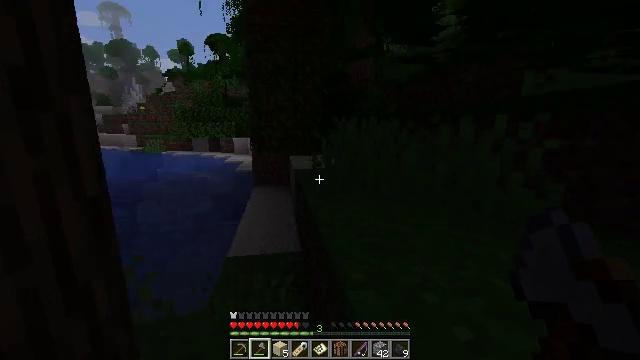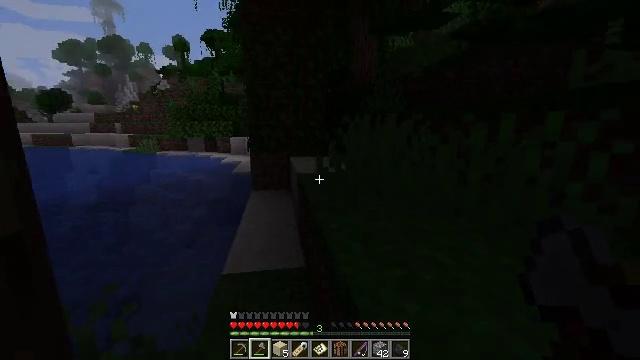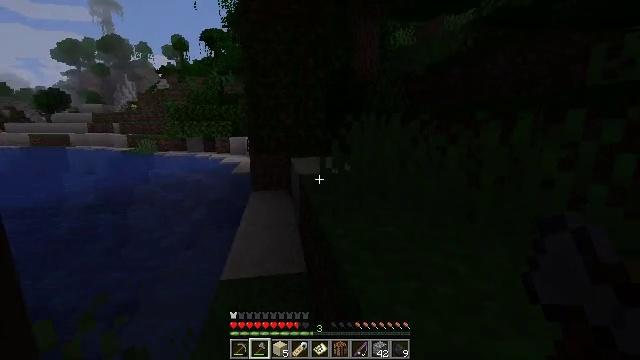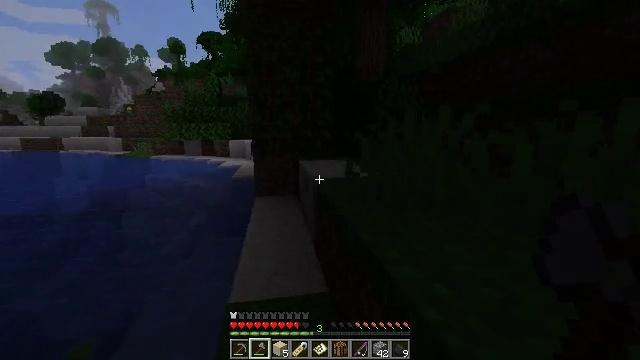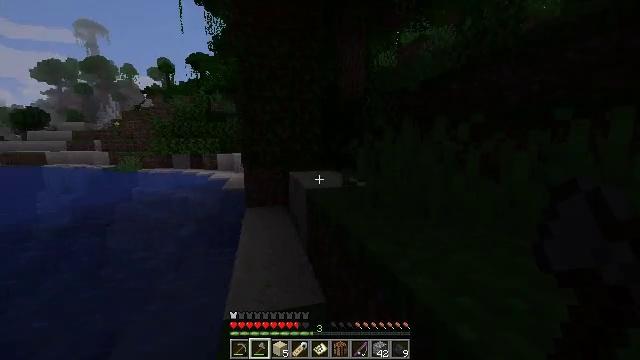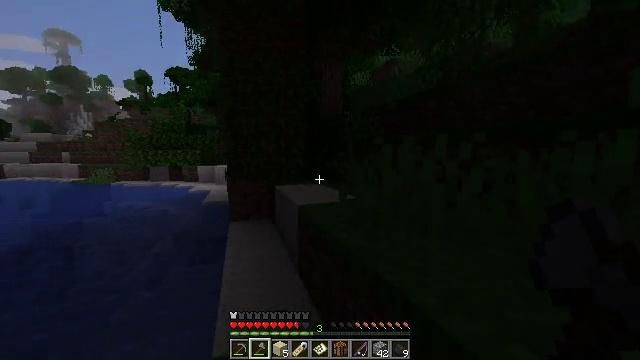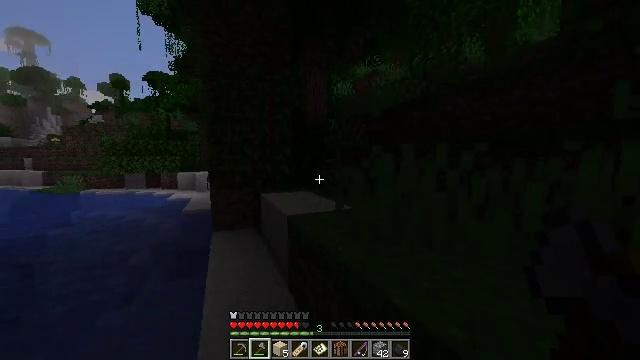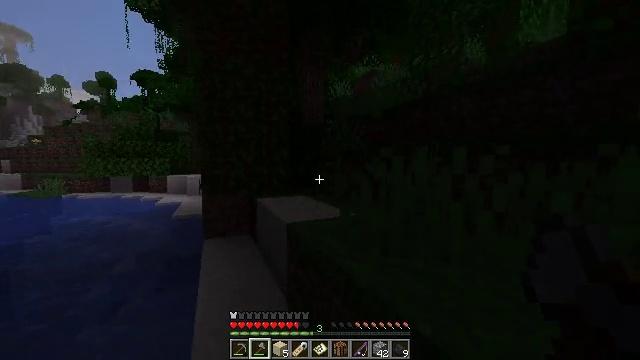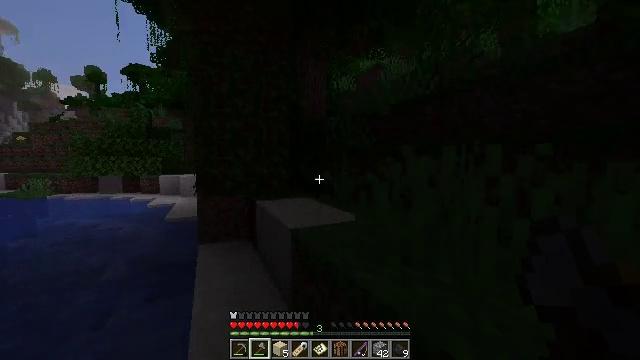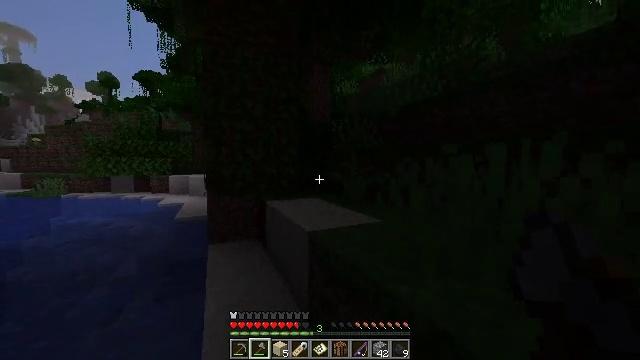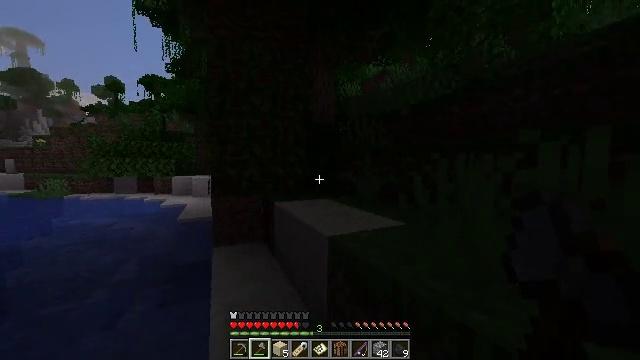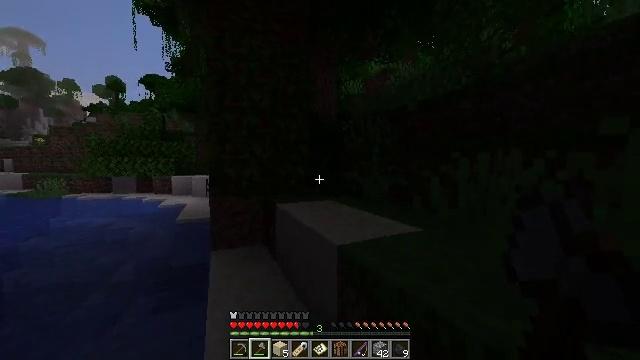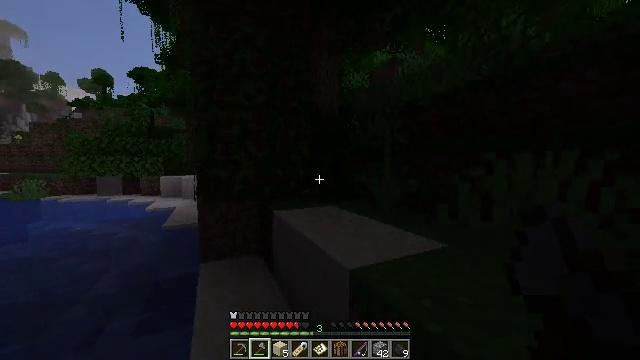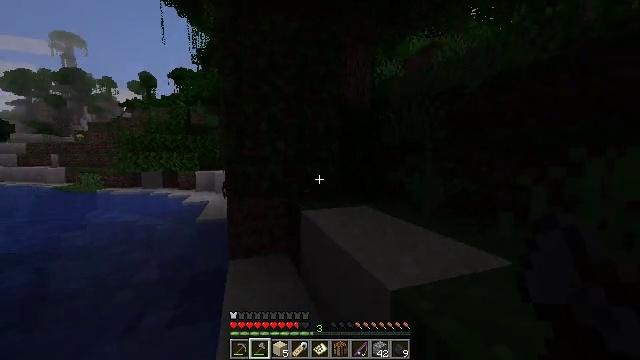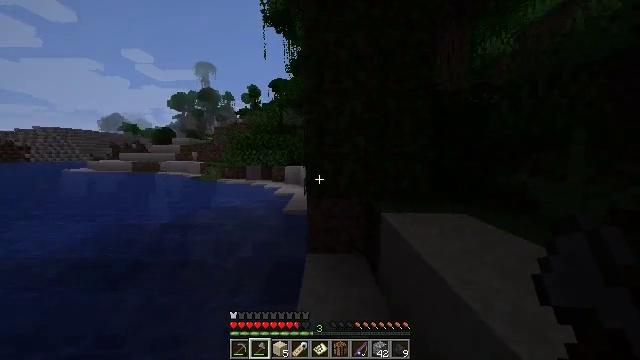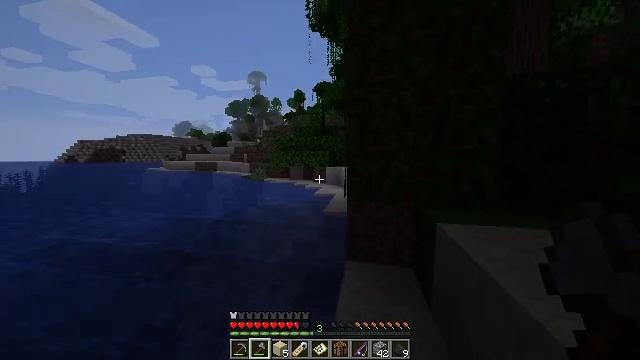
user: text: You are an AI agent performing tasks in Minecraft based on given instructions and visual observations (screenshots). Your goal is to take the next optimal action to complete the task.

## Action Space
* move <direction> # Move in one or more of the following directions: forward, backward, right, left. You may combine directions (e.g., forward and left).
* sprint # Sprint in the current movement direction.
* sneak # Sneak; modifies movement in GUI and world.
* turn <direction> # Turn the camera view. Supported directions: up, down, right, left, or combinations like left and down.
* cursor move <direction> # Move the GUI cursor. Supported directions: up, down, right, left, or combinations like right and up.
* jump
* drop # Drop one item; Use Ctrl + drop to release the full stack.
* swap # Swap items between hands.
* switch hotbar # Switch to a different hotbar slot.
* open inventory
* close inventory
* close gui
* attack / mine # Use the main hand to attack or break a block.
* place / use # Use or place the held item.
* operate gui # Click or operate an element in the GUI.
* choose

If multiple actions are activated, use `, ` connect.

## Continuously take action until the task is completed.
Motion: motion action
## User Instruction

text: Catch and defeat a cod.
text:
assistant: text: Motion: move forward, sprint
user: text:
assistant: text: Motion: move forward and move left, sprint
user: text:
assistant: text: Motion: move forward and move left, sprint
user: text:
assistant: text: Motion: move forward and move left, sprint, turn right and up
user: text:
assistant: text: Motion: move forward and move left, sprint, turn right and up
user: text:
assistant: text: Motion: move forward and move left, sprint, turn right and up
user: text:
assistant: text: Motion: move forward and move left, sprint, turn right
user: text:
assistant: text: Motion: move forward and move left, sprint
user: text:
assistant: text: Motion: move forward and move left, sprint
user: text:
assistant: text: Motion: move forward, sprint
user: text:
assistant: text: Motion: move forward, sprint
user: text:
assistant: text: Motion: move forward, sprint
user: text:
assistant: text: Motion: move forward, sprint, turn left and down
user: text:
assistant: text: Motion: move forward, sprint, turn left and down
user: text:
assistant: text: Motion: move forward, sprint, turn left
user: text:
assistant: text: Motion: move forward, sprint
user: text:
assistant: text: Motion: move forward, sprint
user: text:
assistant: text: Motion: move forward, sprint
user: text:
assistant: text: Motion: move forward, sprint, turn left and down
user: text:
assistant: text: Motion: move forward, sprint, turn left
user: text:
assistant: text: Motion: move forward, sprint, jump
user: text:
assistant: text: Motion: move forward, sprint, jump
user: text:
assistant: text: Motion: move forward, sprint, jump
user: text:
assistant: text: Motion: move forward, sprint, jump
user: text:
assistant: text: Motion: move forward, sprint, jump
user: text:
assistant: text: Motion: move forward and move left, sprint, jump
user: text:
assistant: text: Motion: move forward and move left, sprint, jump
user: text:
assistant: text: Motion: move forward and move left, sprint, turn right, jump
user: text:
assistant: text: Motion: move forward and move left, sprint, turn right, jump
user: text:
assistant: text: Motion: move forward and move left, sprint, turn right, jump